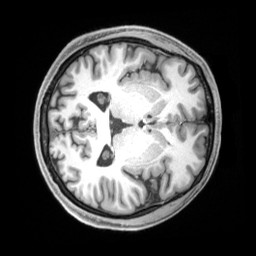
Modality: T1w
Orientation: axial
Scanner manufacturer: siemens
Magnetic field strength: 3 T
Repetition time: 2.5 s
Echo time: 0.00218 s